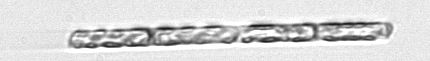
Label: Dactyliosolen_fragilissimus